Interaction volume radius: 10 \u00c5
Interaction volume height: 20 \u00c5
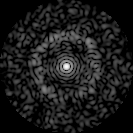
Disorder parameter: 0.8181